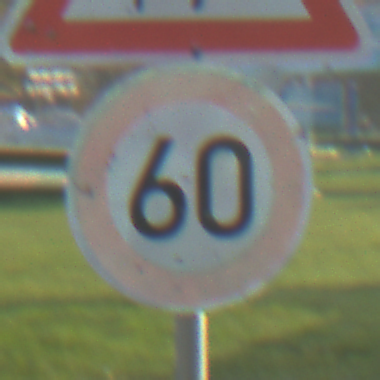
Verkehrszeichen: Geschwindigkeit60
Zusatzzeichen oben: KinderRechts
Umgebung: Outdoor, Special
Tageszeit: SunriseSunset
Wetter: Clear
Licht: Natural
Jahreszeit: NotSpecified
Kontrast: MediumContrast